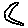
Label: moon